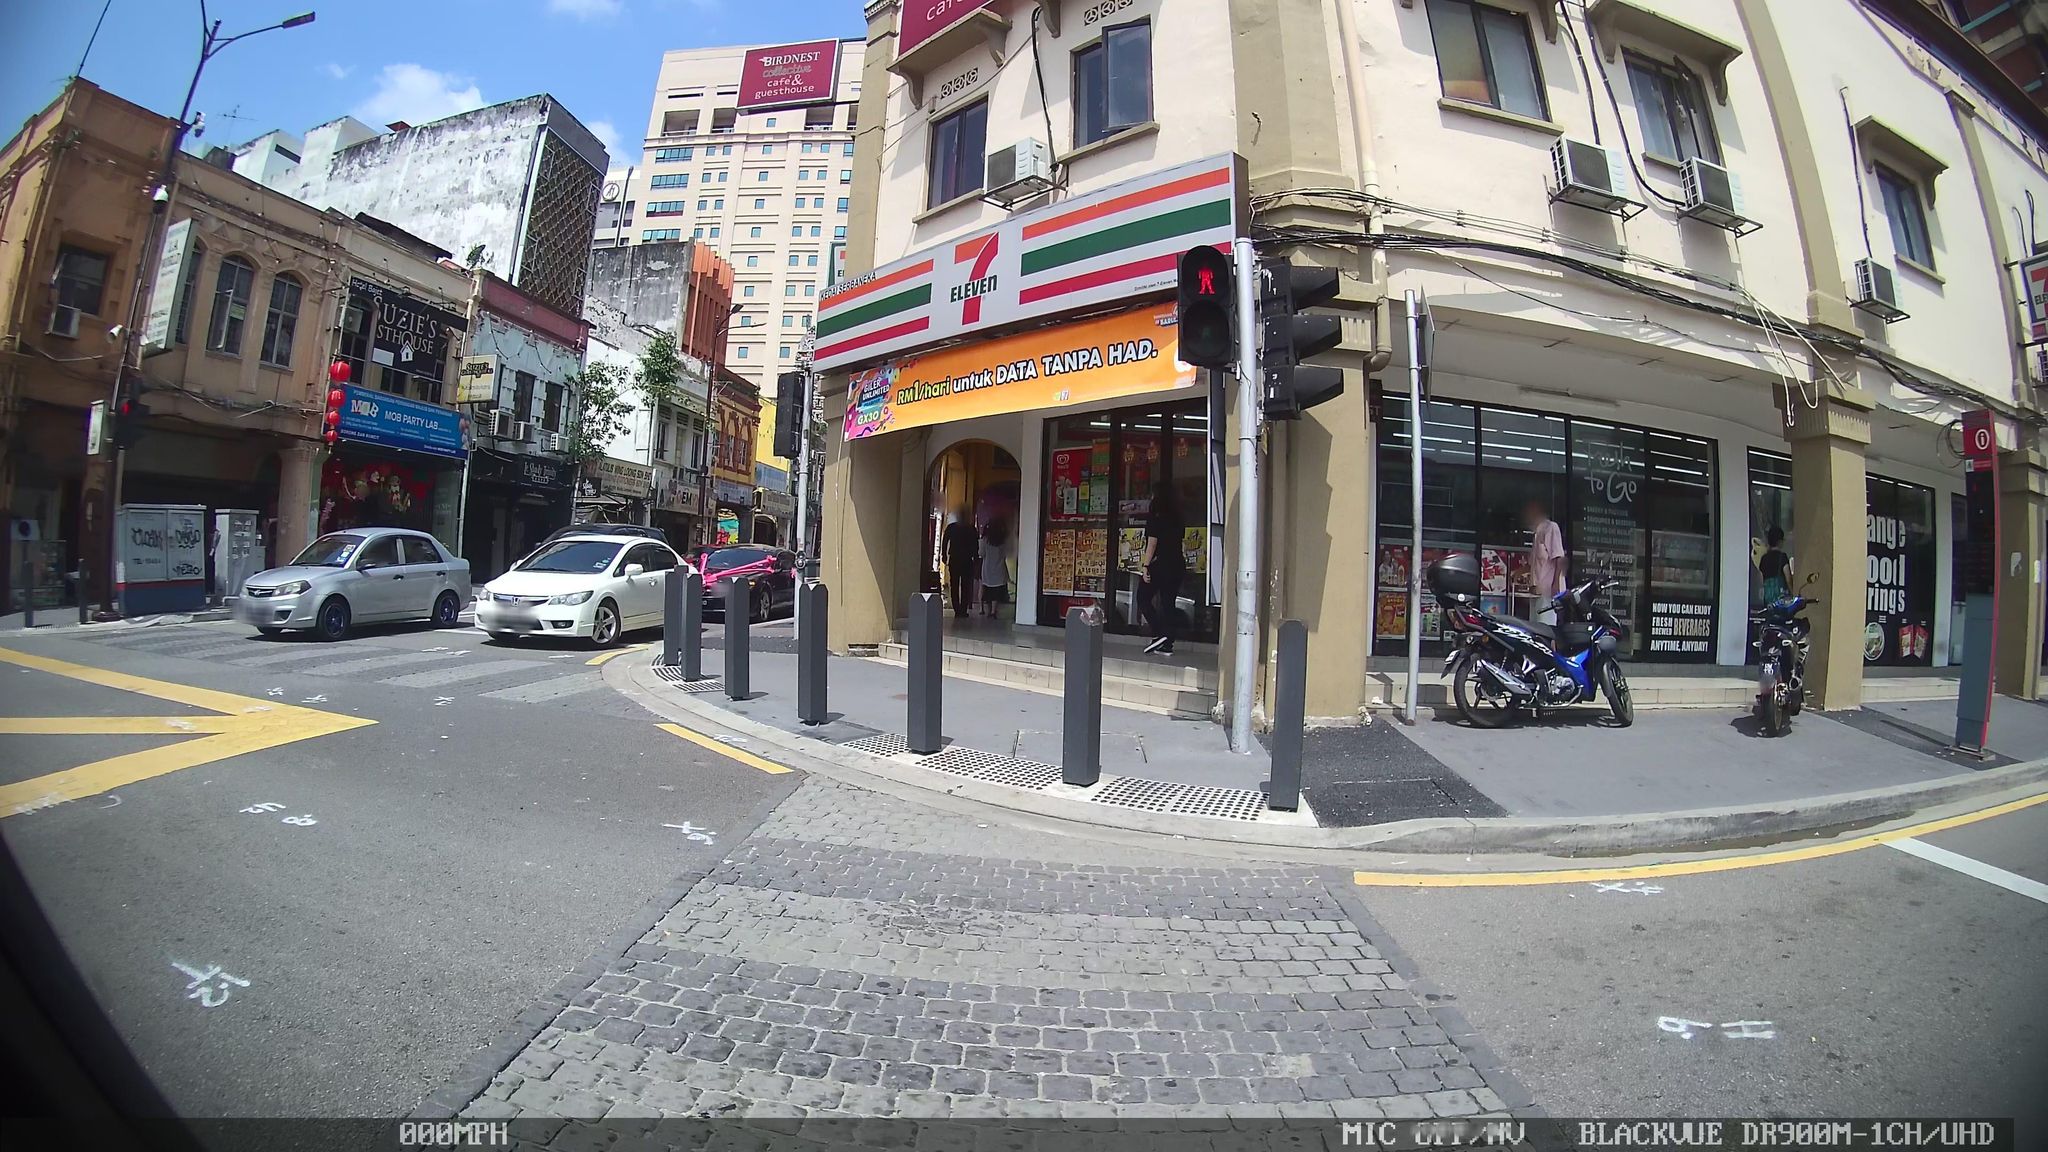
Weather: clear
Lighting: day
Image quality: good
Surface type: walking surface
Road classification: footway, corridor
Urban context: urban centre
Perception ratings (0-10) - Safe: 7.85, Lively: 9.25, Beautiful: 4.54, Boring: 3.35, Depressing: 5.33, Wealthy: 3.56